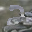
Label: 2